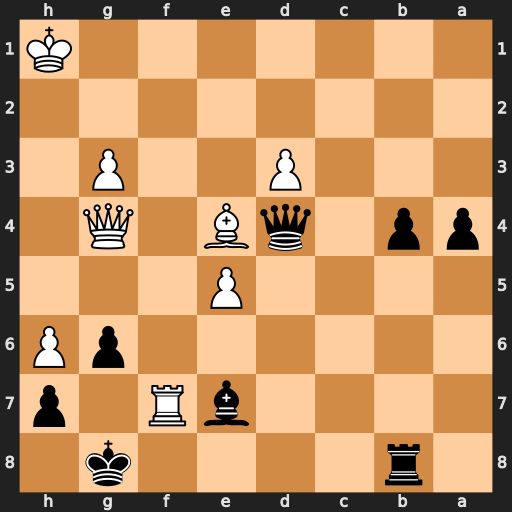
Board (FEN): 1r4k1/4bR1p/6pP/4P3/pp1qB1Q1/3P2P1/8/7K
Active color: b
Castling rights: -
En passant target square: -
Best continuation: Qa1+ Kg2 Kxf7 Bd5+ Ke8